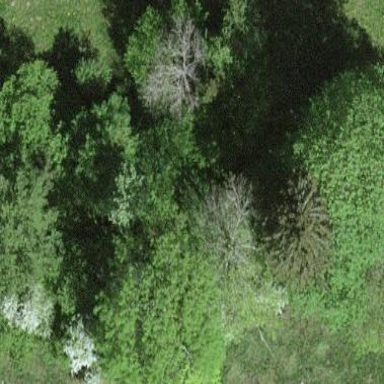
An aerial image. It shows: Forest area.